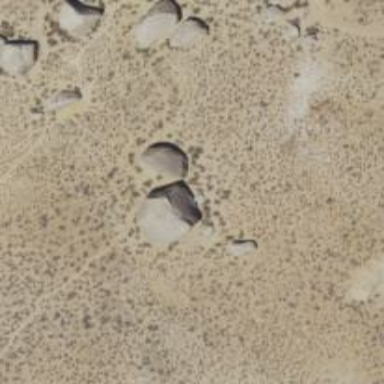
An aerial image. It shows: Boulder meant for climbing.